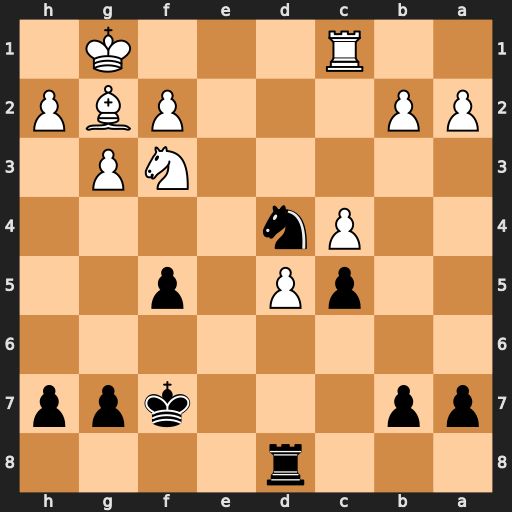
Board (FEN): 3r4/pp3kpp/8/2pP1p2/2Pn4/5NP1/PP3PBP/2R3K1
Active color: b
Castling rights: -
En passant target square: -
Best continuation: Ne2+ Kf1 Nxc1